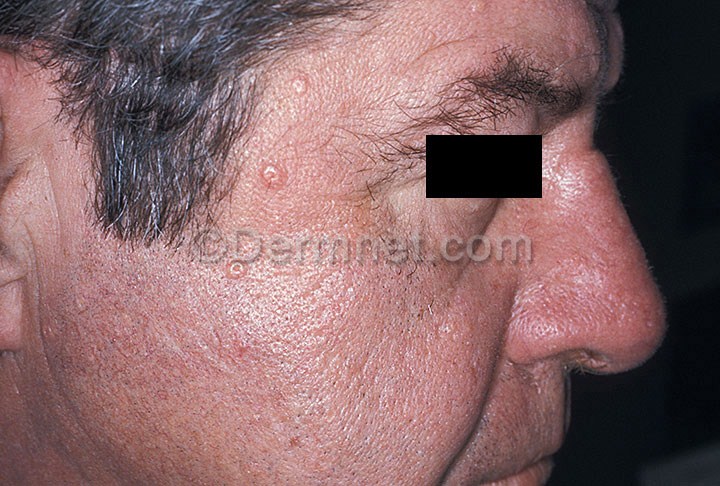
Disease: Seborrheic Keratoses and other Benign Tumors